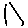
Label: square